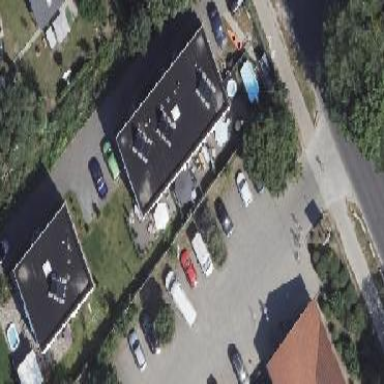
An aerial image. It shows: Terrace building with flat roof.